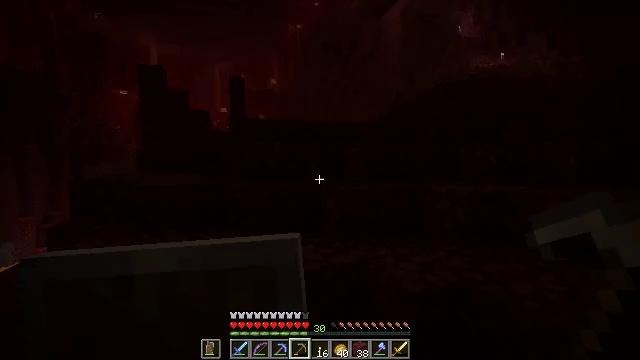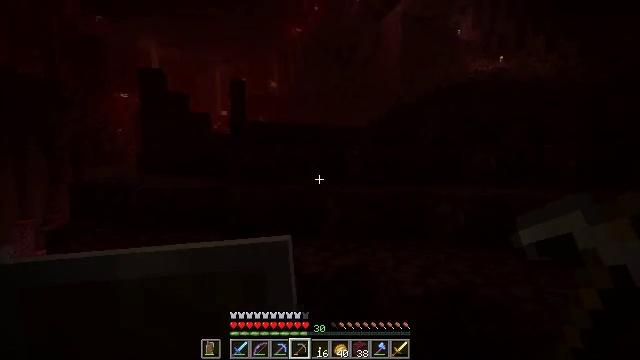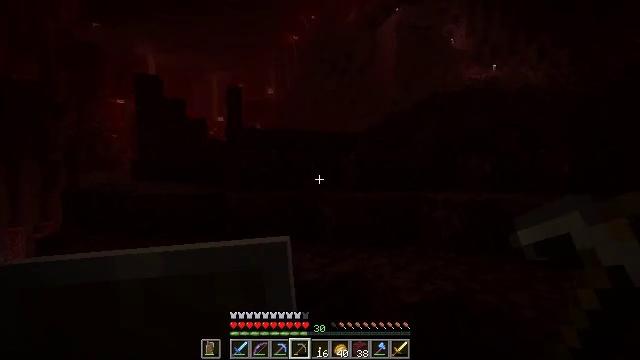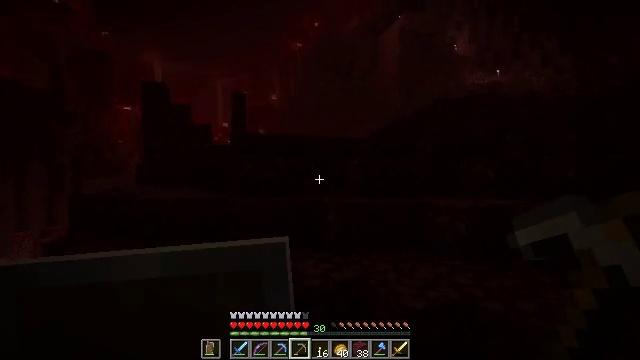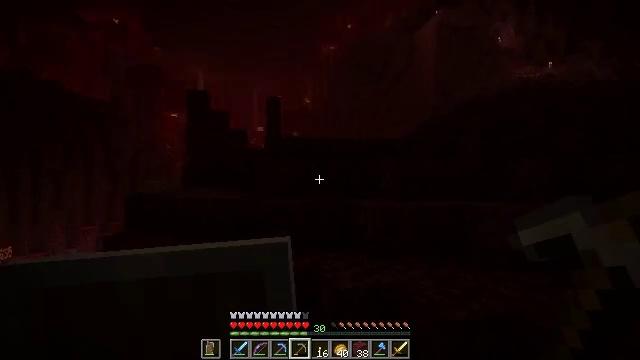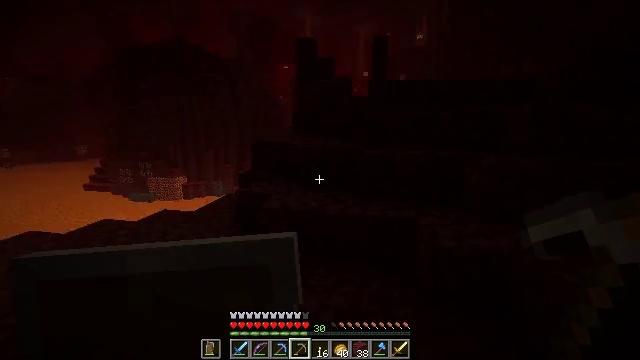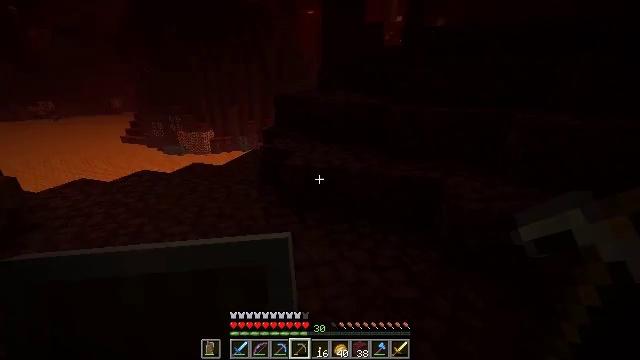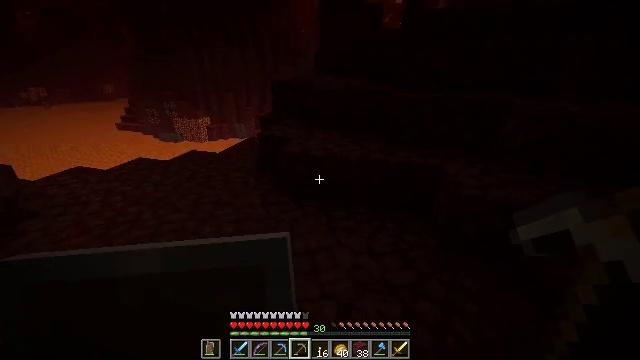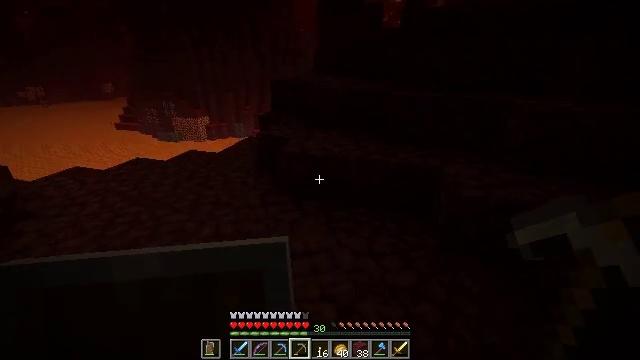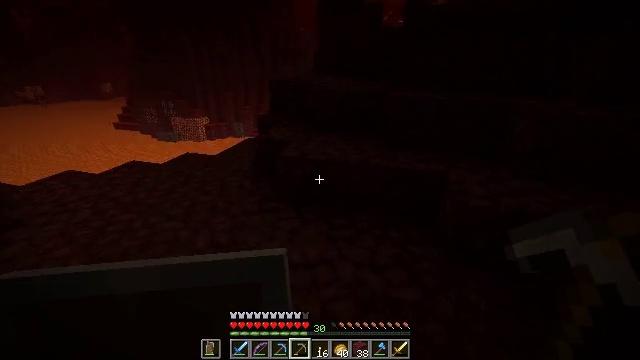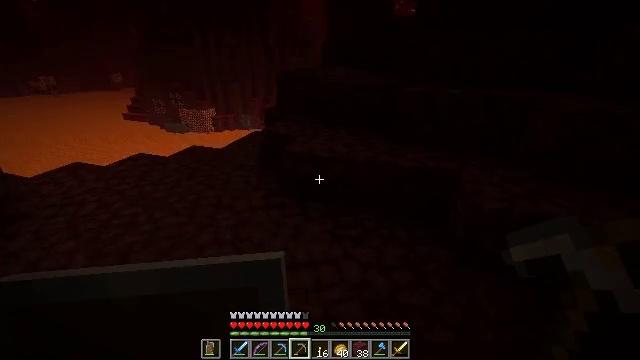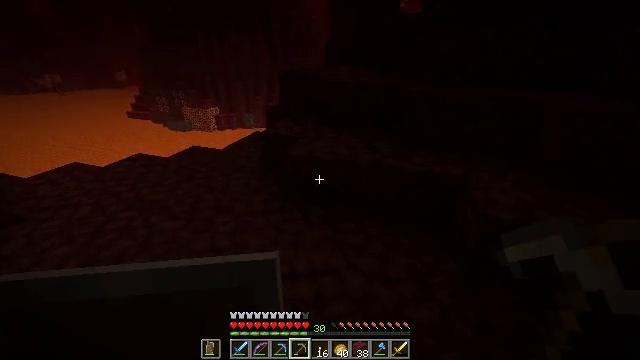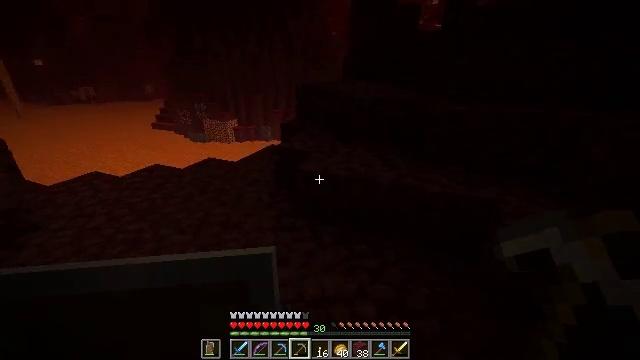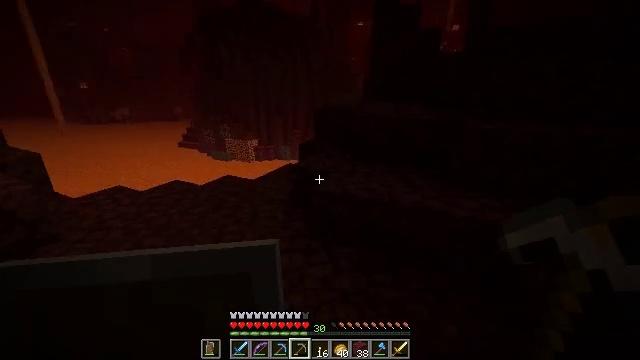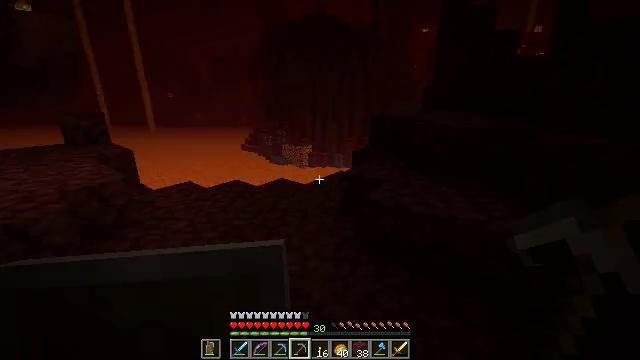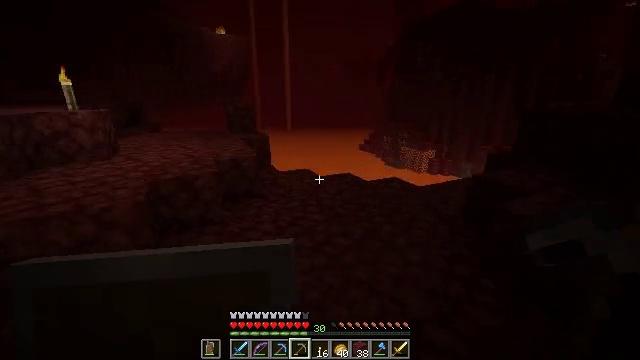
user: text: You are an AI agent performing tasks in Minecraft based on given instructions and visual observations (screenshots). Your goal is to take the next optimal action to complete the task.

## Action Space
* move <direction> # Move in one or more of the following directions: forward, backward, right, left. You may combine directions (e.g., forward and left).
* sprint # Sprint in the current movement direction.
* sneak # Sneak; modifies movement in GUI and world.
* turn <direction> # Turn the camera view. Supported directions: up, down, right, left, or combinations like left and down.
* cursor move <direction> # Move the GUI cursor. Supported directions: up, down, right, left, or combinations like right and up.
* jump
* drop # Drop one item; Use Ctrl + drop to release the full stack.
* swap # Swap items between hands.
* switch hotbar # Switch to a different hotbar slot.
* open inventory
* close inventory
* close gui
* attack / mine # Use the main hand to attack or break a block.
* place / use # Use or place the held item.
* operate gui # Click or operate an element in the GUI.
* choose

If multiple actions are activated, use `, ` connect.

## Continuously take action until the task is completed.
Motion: motion action
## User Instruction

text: Break the netherrack block.
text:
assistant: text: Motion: no_op
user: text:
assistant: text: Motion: turn up
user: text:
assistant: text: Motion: turn up
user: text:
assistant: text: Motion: turn left
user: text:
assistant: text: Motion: turn left and down
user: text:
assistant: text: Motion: turn left and down
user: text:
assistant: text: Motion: turn down
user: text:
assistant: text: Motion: move forward
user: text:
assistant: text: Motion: move forward
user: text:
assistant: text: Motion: move forward, turn left and down
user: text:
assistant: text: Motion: move forward
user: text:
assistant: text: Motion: move forward, turn left and up
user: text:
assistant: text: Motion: move forward, turn left and up
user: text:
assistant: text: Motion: move forward, turn left and up
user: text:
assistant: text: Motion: move forward, turn left
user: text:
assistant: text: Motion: move forward, turn left and up
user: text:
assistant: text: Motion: move forward
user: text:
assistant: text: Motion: move forward
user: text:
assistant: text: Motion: move forward
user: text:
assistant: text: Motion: move forward and move right
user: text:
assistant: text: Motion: move forward and move right
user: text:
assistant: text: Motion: move forward and move right, turn left and up
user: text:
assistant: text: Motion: move forward and move right, turn left and up
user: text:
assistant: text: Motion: move forward and move right, turn left and up
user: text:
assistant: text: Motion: move forward and move right, turn left and up
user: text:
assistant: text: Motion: move forward and move right, turn left and up
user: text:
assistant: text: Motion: move forward and move right
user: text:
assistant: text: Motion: move forward and move right, turn left
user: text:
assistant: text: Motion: move forward, turn left
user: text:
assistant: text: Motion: move forward and move right, turn left